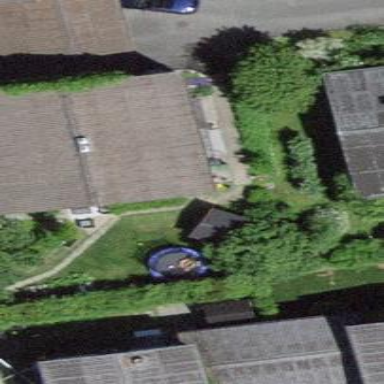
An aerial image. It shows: Semidetached house.